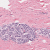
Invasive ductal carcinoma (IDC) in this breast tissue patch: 0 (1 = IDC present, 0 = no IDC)